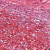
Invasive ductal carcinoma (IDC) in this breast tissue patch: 0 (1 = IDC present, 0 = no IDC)